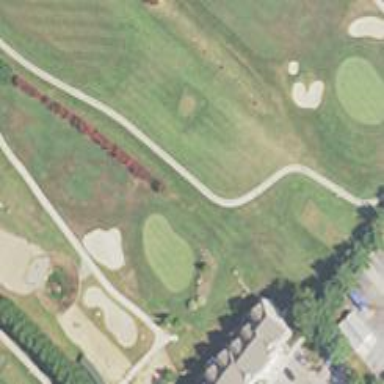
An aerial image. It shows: View of golf hole.